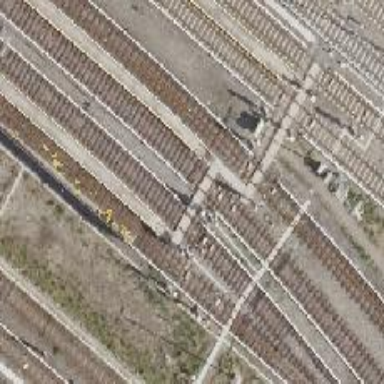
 with the electrification running at the bottom."